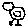
Label: bird